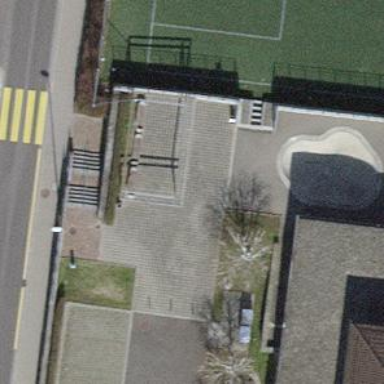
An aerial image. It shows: Brown bench in the vicinity.